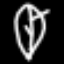
Label: leaf